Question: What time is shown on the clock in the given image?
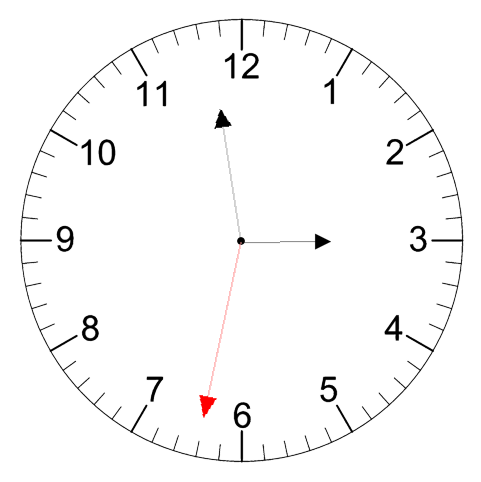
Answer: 02:58:32